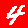
Digit: 4